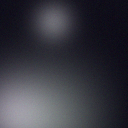
Screen state: off